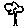
Label: flower